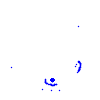
Particle: kaon